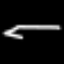
Label: pencil